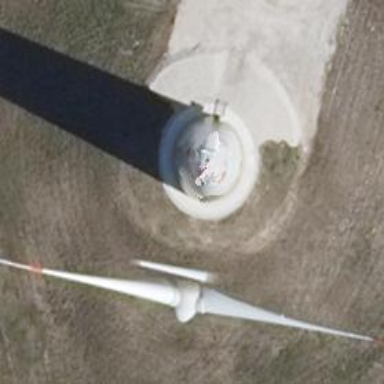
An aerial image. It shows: Wind generator in the form of horizontal axis wind turbine.